Aerial crown-view tile of a tropical tree (Barro Colorado Island, Panama), acquired 20250217:
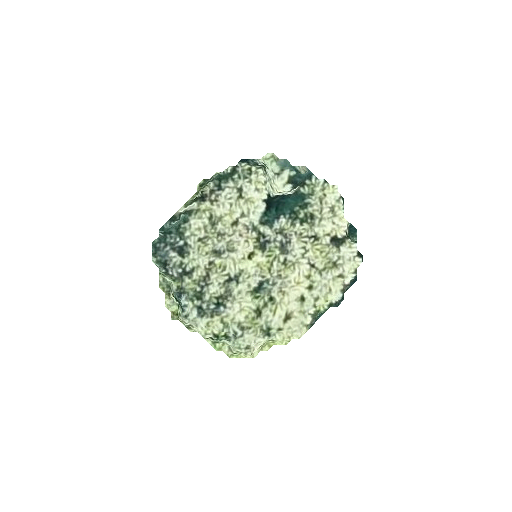
Species: Cecropia insignis
GBIF accepted scientific name: Cecropia insignis
Crown area: 43.619 m²